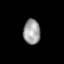
Tissue: lung
Cell type: Epithelial cells
Senescence score: 0.2132
Nuclear area (px): 407
Mean DAPI intensity: 161.963